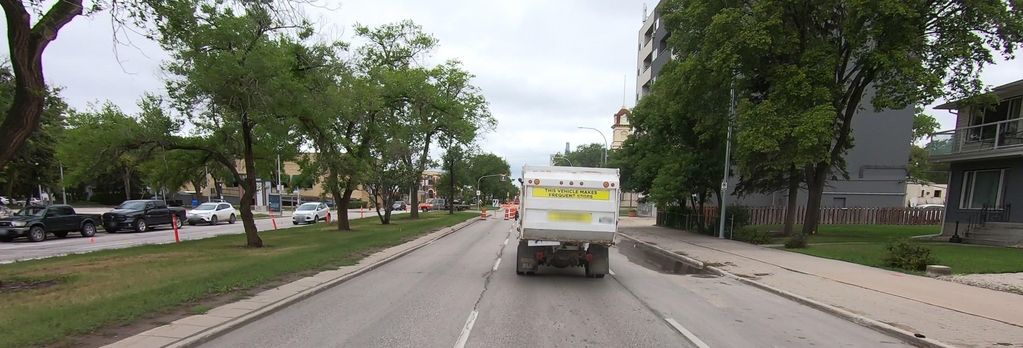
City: winnipeg